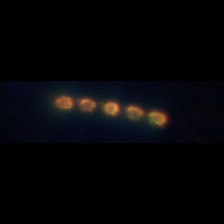
Taxon: Chaetoceros
Group: Diatoms